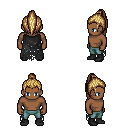
a pixel art fantasy rpg character, male body template, human, dark skin, black tattered cape, teal pants, blonde long topknot hairstyle, black shoes, four views (front, back, left, right), 2x2 character sprite sheet, small pixel art, hard edges, no anti-aliasing